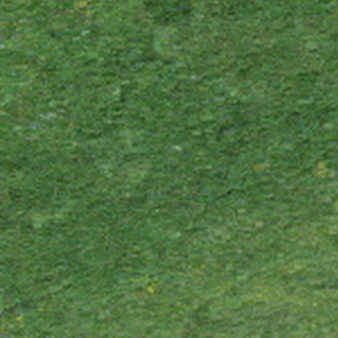
Label: other